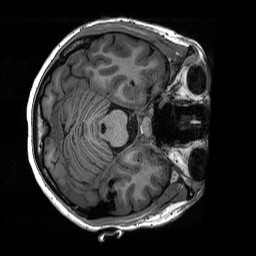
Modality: T1w
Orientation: axial
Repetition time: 8 s
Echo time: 0.066 s